Interaction volume radius: 10 \u00c5
Interaction volume height: 35 \u00c5
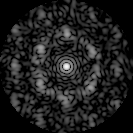
Disorder parameter: 0.7077